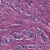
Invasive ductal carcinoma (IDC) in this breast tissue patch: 1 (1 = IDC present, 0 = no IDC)